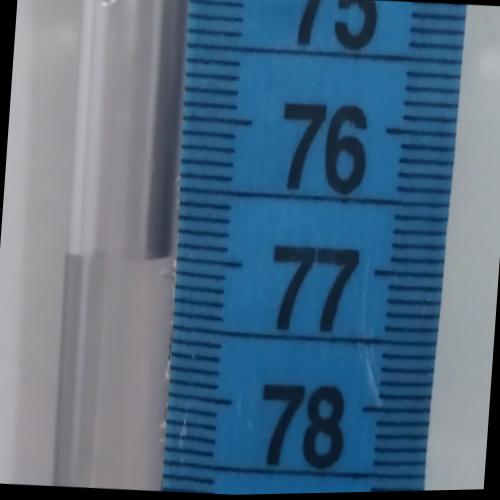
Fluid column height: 77.0 cm